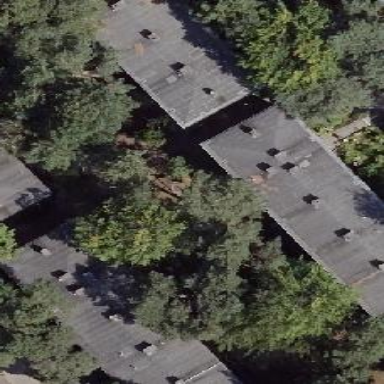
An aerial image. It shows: Flat-roofed apartment building.